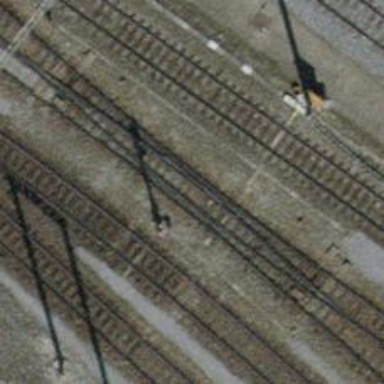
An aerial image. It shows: Railway yard with one track. The railway is electrified with contact line.